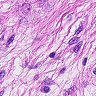
Metastatic tissue present: yes